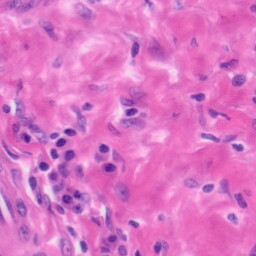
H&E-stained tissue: Tonsil